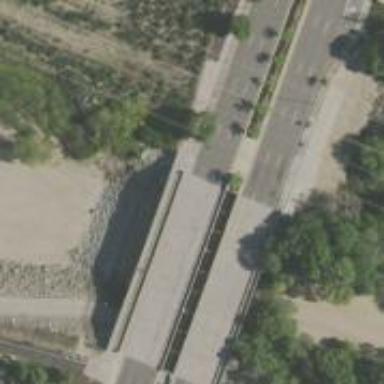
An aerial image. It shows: Primary highway with sidewalk on the left side.